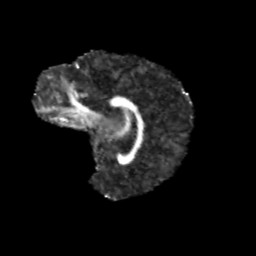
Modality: FA
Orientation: sagittal
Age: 12
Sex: female
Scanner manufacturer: siemens
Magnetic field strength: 3 T
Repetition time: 3.8 s
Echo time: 0.07 s